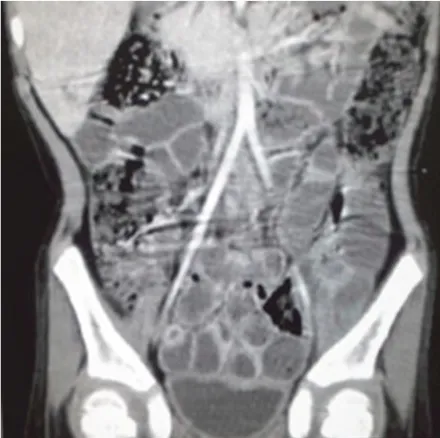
Remarkable improvement in bladder wall thickness and bladder space.
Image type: radiology (ct)